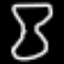
Label: hourglass